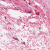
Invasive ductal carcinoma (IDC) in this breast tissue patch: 0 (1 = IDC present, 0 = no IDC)